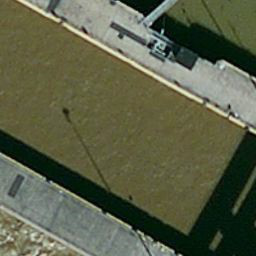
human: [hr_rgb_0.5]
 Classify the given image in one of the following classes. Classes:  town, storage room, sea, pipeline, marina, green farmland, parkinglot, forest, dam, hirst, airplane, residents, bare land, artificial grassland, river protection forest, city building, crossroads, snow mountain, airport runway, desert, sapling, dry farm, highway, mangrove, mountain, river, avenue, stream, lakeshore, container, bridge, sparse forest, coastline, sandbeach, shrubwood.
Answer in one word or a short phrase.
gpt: dam